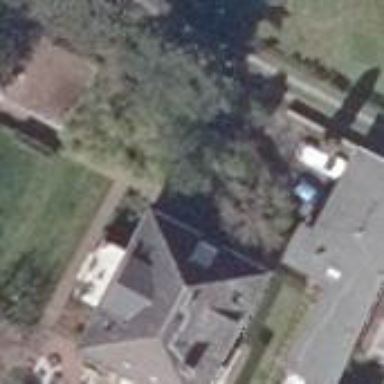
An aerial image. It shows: Detached building with hipped roof shape.